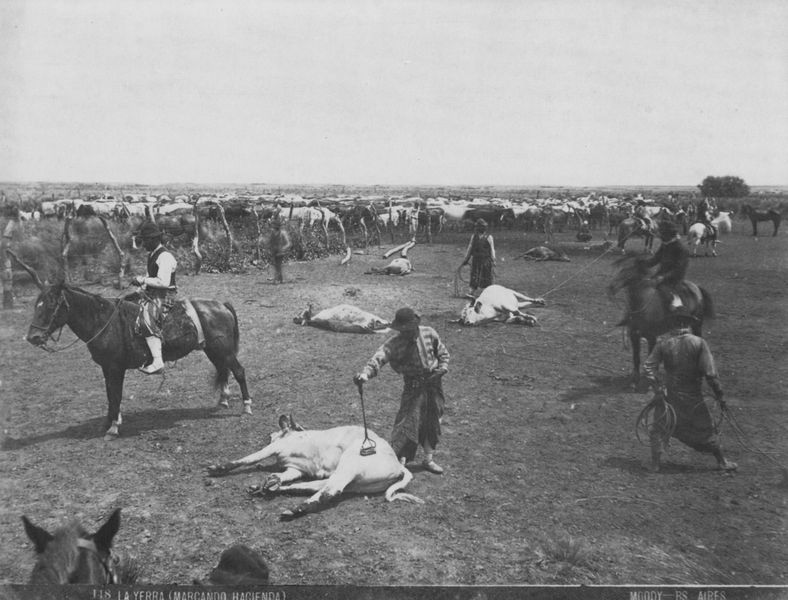
Titel: Brandmarken des Viehs
Künstler: Samuel Boote
Standort: New York (New York)
Institution: Privatsammlung
Schlagwörter: gruppe, mann, schatten, grau, hut, männer, schwarz, weiss, zeichen, tier, tiere, wiese, zaun, erde, kühe, vieh, weide, busch, sonne, boden, ohren, bauern, pferd, pferde, reiter, mähne, reiten, sattel, liegen, heiß, wüste, tag, herde, kuh, amerika, liegend, bauer, foto, rinder, brennen, seil, schwarz-weiss, beschriftung, stempel, treiber, ross, fangen, rösser, schmerzen, hirten, markierung, mexiko, prärie, cowboy, cowboys, farm, reitet, lasso, argentinien, branding, brandmarkung, brandtmarken, brandzeichen, brenneisen, rodeo, brandmal, kühel, brandmarken, brandeisen